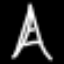
Label: The Eiffel Tower